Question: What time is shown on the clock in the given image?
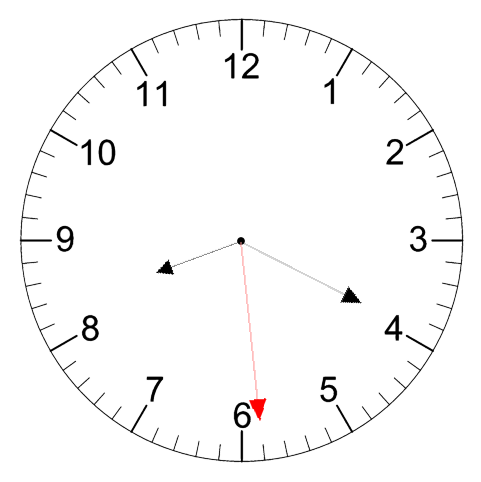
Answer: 08:19:29